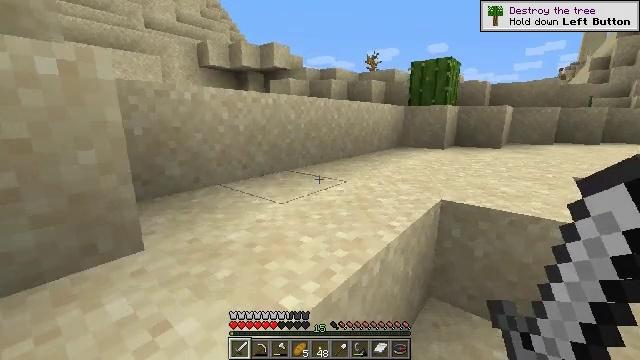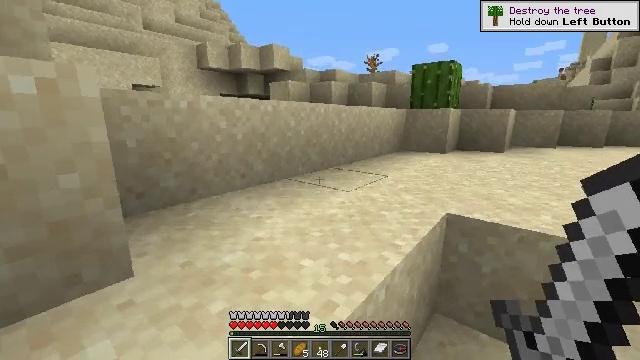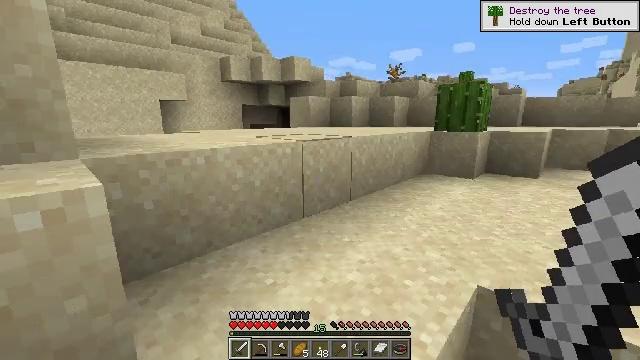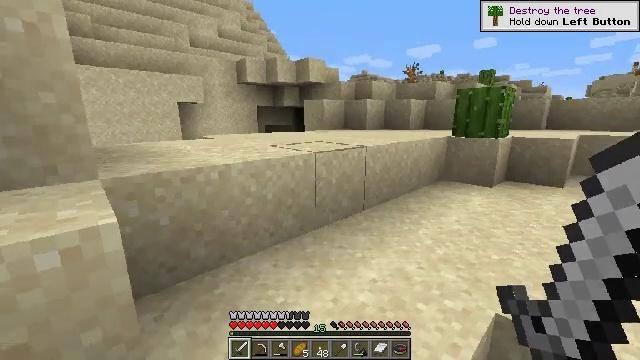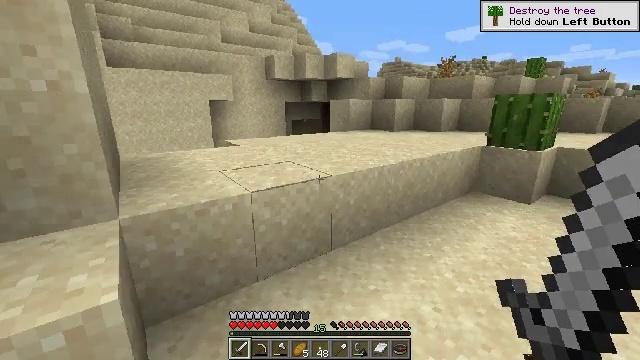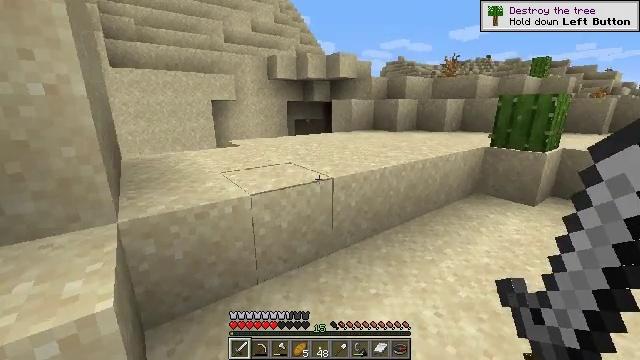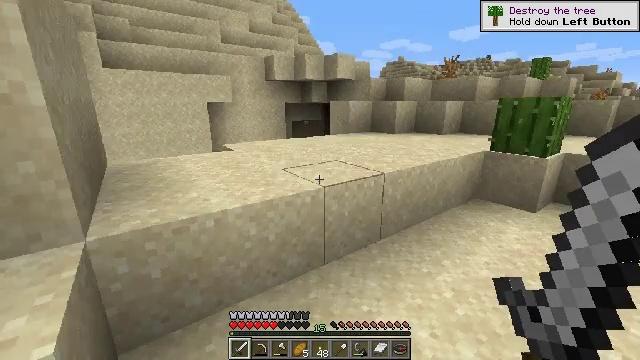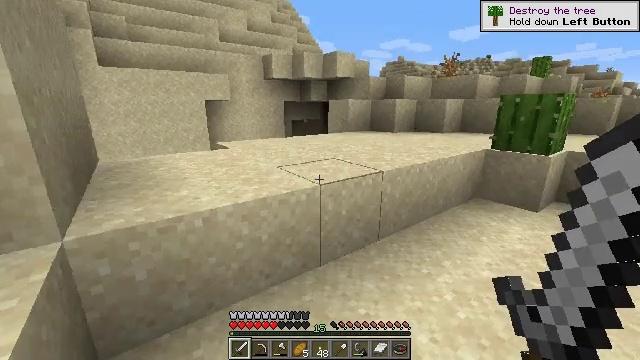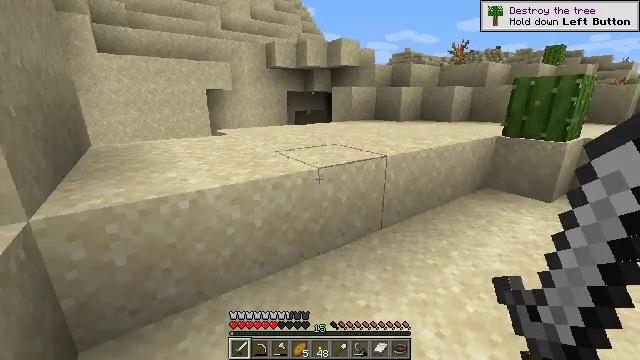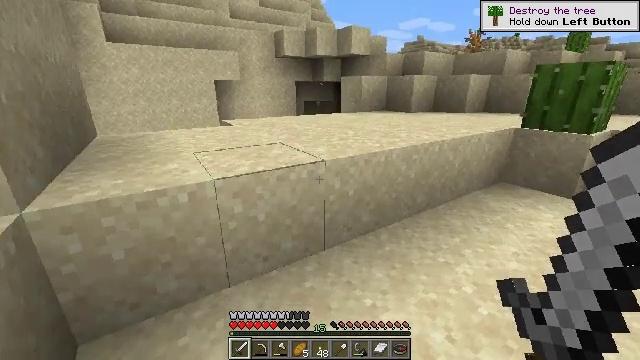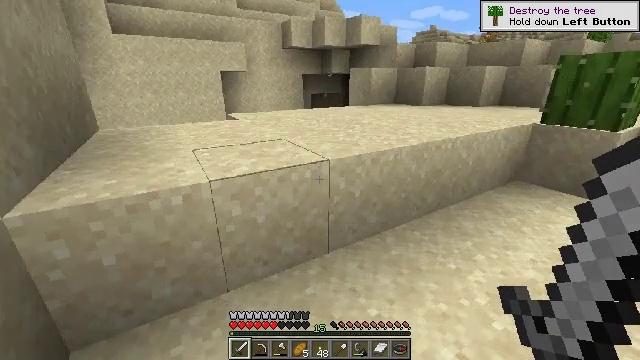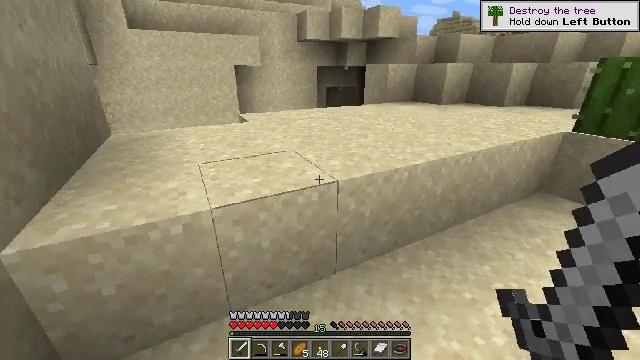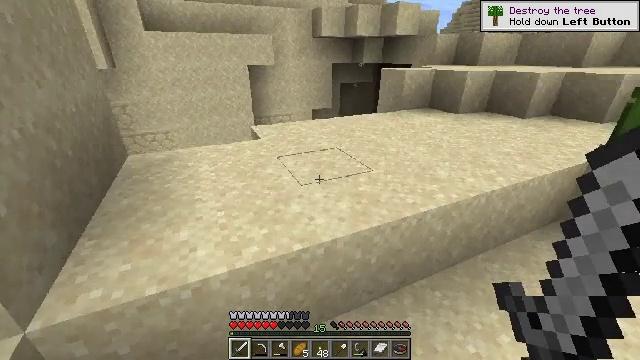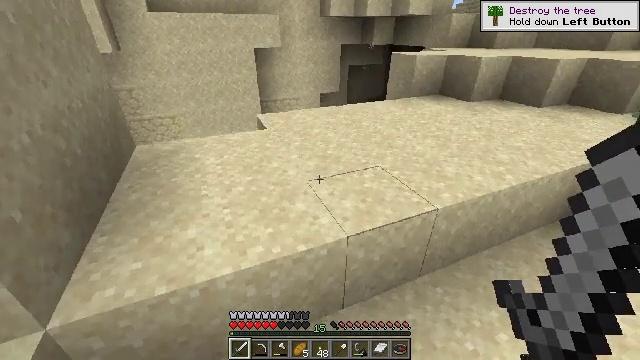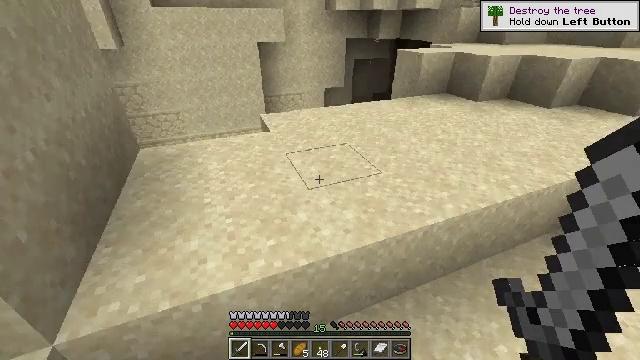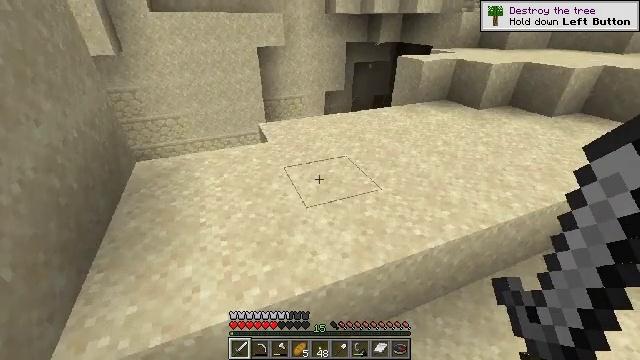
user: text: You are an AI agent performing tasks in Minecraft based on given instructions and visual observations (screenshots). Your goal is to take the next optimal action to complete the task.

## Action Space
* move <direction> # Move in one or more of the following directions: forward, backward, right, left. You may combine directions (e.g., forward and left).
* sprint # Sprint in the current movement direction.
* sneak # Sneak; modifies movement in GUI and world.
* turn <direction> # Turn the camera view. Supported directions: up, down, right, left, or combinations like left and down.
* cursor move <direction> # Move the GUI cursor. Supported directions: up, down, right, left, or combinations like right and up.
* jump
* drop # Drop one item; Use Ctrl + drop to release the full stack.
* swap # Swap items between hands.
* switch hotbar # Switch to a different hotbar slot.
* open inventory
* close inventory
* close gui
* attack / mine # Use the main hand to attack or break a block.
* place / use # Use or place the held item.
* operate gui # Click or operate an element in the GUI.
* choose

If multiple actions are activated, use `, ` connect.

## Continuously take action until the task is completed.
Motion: motion action
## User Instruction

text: Collect sea pickles from the ocean floor.
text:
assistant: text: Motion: move forward, jump
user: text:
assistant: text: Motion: move forward, turn left, jump
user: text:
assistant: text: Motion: move forward, turn left, jump
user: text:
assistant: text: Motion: move forward, turn left and down, jump
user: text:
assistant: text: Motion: move forward
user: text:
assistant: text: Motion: move forward
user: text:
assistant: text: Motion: move forward
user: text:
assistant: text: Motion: move forward, turn left and down
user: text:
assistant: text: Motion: move forward, turn left and down
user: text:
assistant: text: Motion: move forward, turn left and down
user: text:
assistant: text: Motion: move forward, turn left and down, jump
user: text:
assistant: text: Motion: move forward, turn left and down, jump
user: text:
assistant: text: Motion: move forward, turn left and down, jump
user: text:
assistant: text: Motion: move forward, turn left and down, jump
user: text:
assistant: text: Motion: move forward, jump
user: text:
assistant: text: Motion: move forward
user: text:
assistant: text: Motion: move forward
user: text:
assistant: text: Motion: move forward
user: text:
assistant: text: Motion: move forward
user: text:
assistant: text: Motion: move forward
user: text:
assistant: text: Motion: move forward, jump
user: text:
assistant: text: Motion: move forward, jump
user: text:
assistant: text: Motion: move forward, jump
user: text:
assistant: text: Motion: move forward, jump
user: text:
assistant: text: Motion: move forward
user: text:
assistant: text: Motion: move forward
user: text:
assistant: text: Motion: move forward
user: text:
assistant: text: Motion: move forward
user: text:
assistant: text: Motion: move forward
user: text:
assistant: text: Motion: move forward